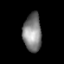
Tissue: lung
Cell type: T cells
Senescence score: 0.5473
Nuclear area (px): 683
Mean DAPI intensity: 129.567